Field crop: tomato
Growth stage: 2
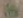
Species: solanum